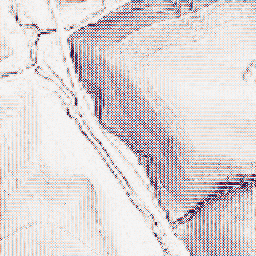
Category: wavelet
Decomposition family: wavelet_biorthogonal
Decomposition parameters: wavelet: bior1.3
level: 1
Upsampling method: quadratic
Upsampling parameters: scale: 2
Upsampling scale: 2